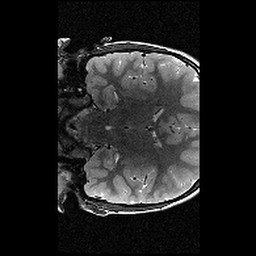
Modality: T2w
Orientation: coronal
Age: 9
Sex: female
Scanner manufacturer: siemens
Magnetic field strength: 3 T
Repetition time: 9.23 s
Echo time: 0.067 s